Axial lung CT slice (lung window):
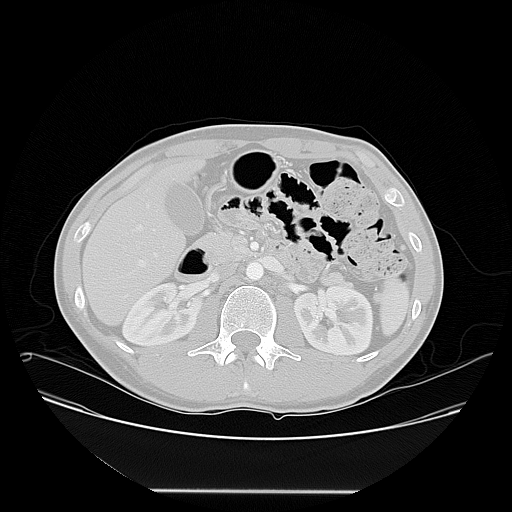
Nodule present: no